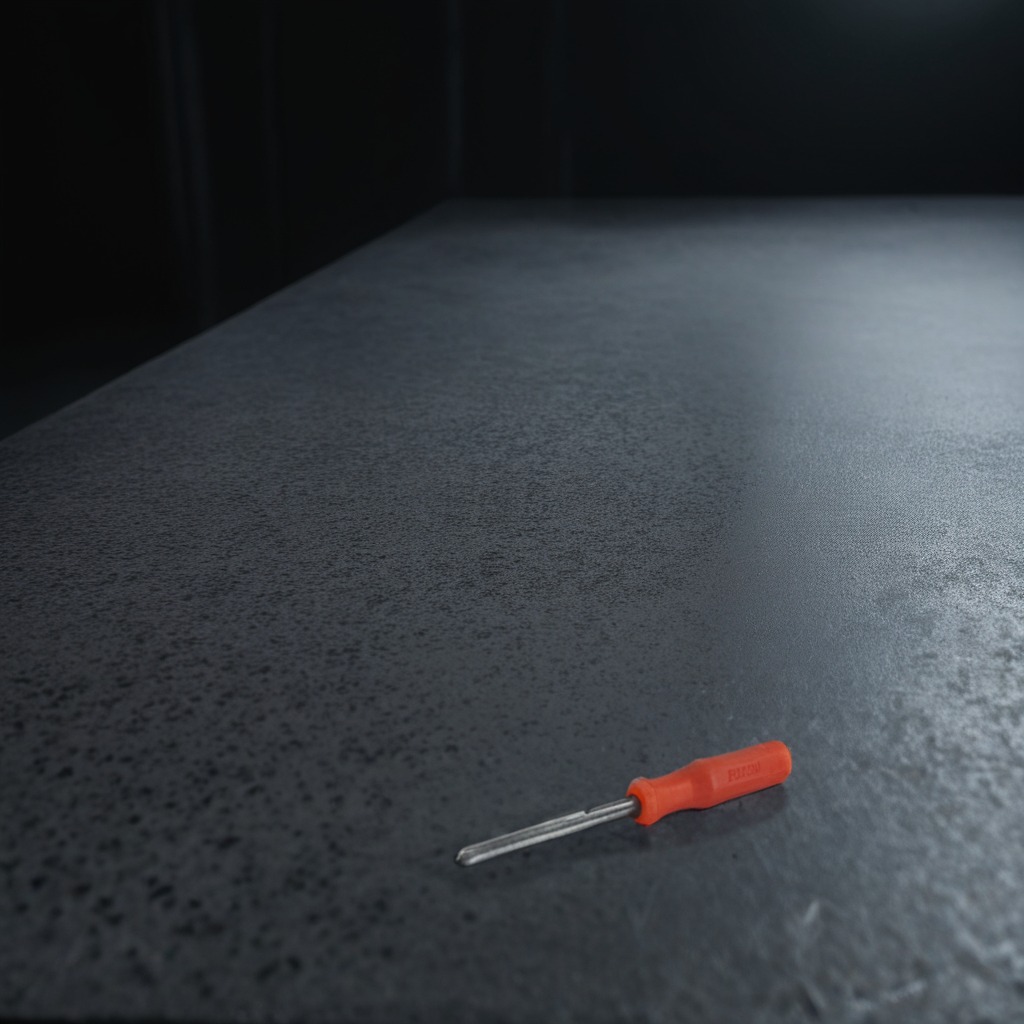
A screwdriver is lying on a clean granite table inside a workshop at night.